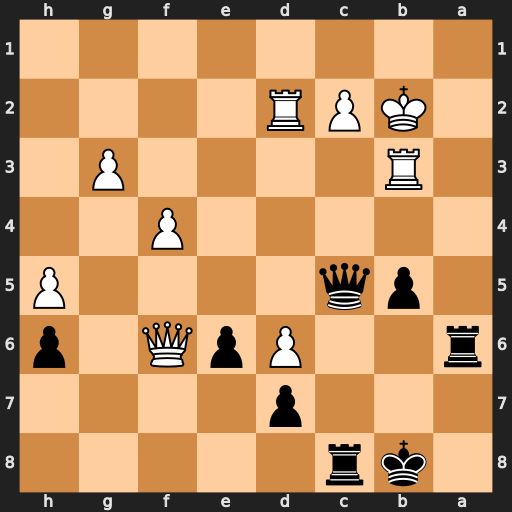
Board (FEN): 1kr5/3p4/r2PpQ1p/1pq4P/5P2/1R4P1/1KPR4/8
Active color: b
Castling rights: -
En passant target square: -
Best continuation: Qg1 Rxb5+ Ka8